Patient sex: M
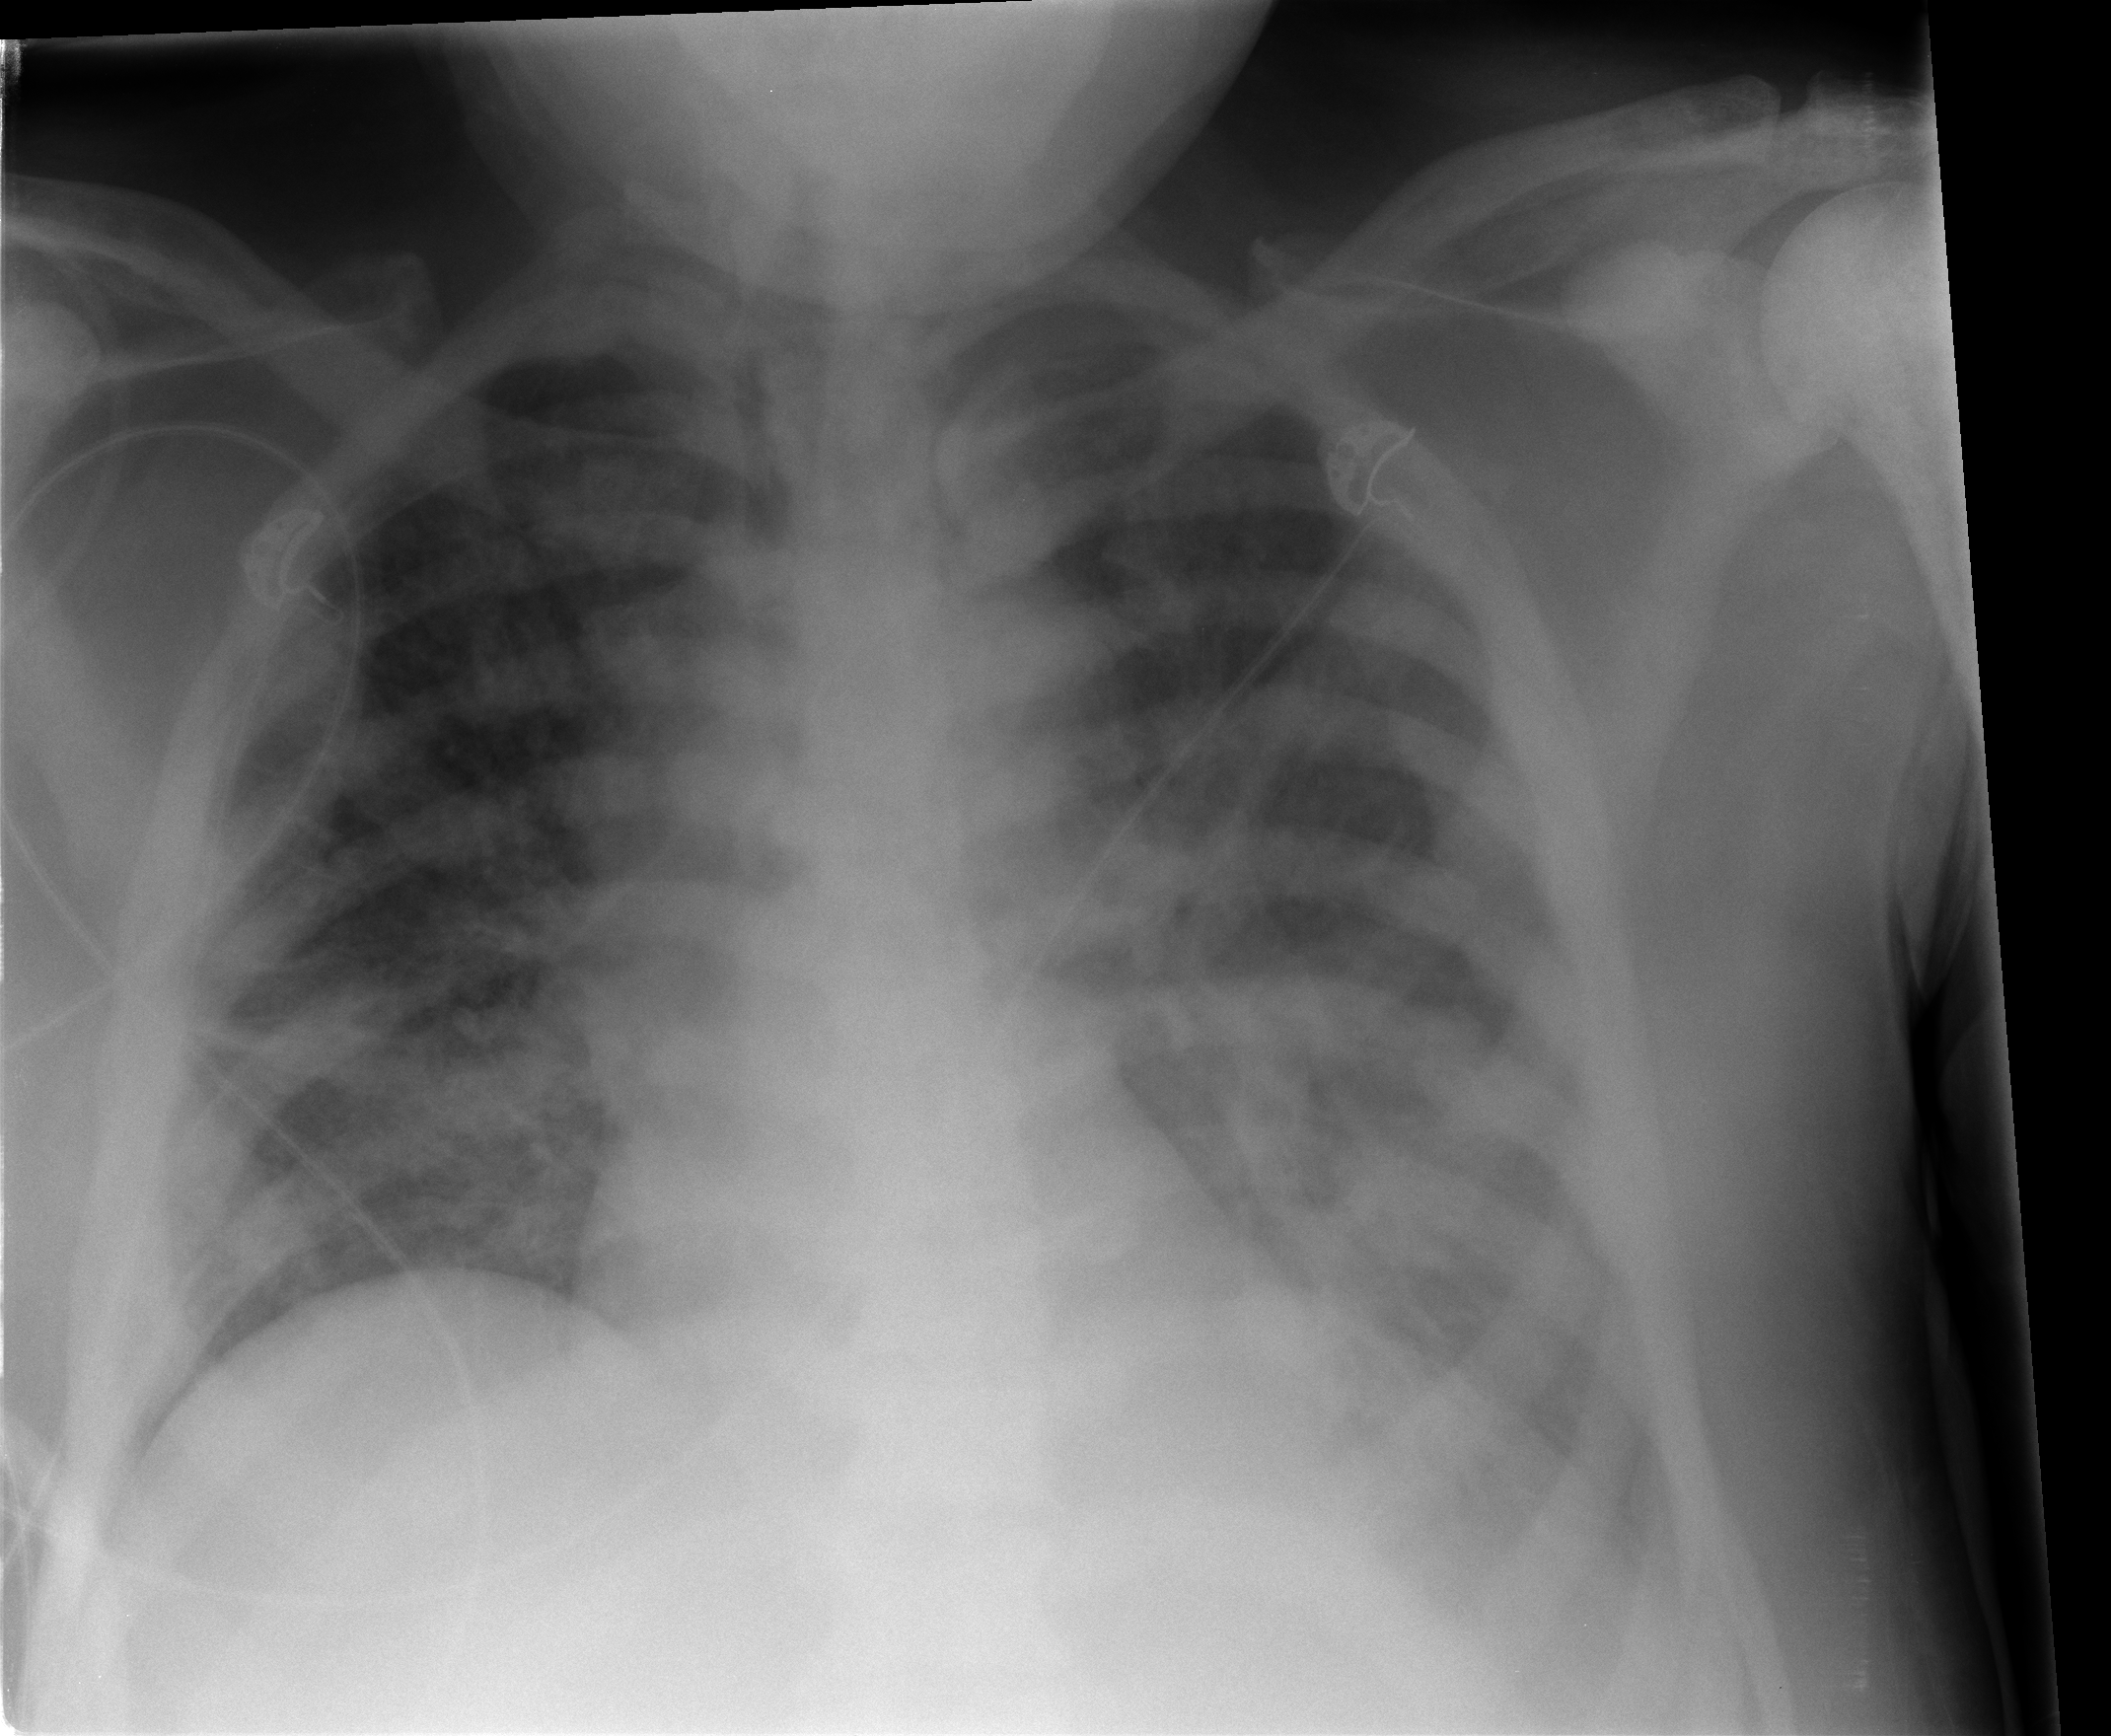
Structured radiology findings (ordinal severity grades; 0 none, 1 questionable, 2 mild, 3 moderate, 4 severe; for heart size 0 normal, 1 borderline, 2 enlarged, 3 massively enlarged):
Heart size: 0
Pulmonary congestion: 2
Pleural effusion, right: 0
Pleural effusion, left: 2
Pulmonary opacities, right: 1
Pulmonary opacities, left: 1
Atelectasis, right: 2
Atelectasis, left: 0